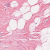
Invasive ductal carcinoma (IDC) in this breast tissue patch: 0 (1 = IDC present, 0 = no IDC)